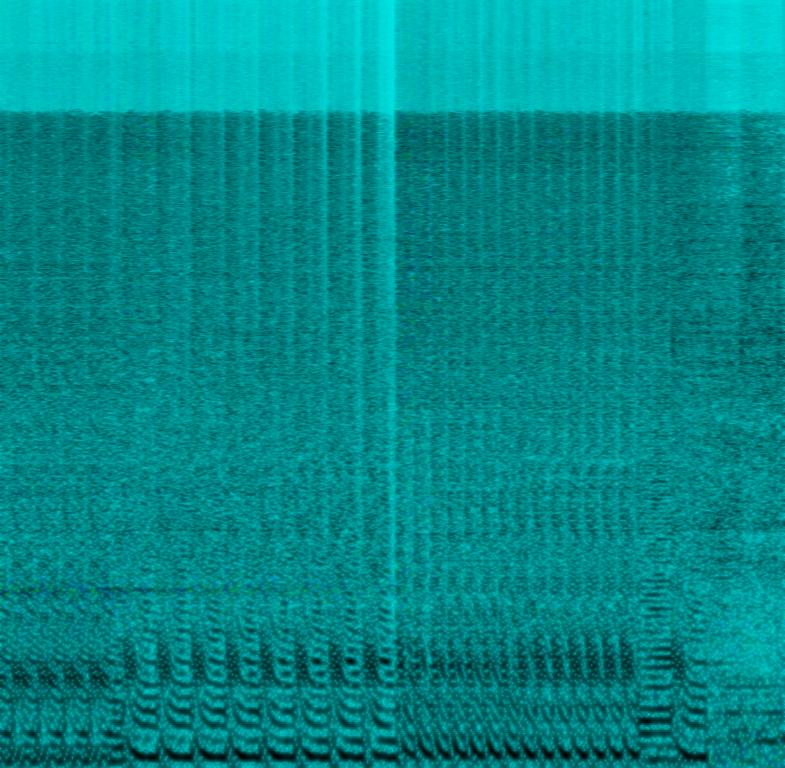
This is a hardcore techno music piece. There is an extremely strong, ear-piercing bass sound. The rhythmic background is a fast-paced and loud electronic drum beat. The atmosphere is violent. This piece could be played at rave sets.